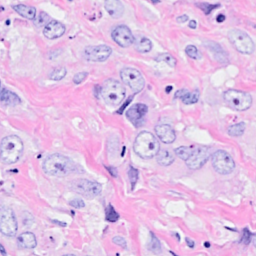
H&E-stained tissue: Breast